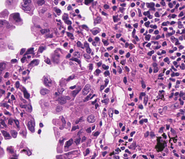
Tumor epithelial tissue: yes
Tumor-associated stroma tissue: yes
Normal tissue: no